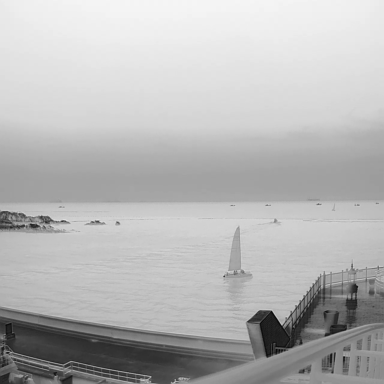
There are two sailboats in the infrared image.